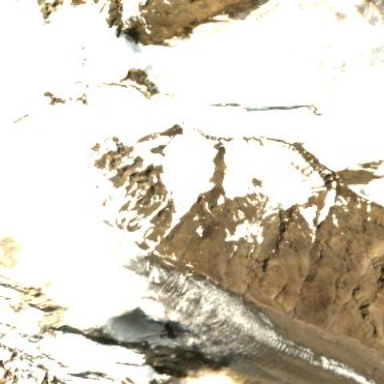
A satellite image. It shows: Majestic glacier in the distance.